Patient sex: M
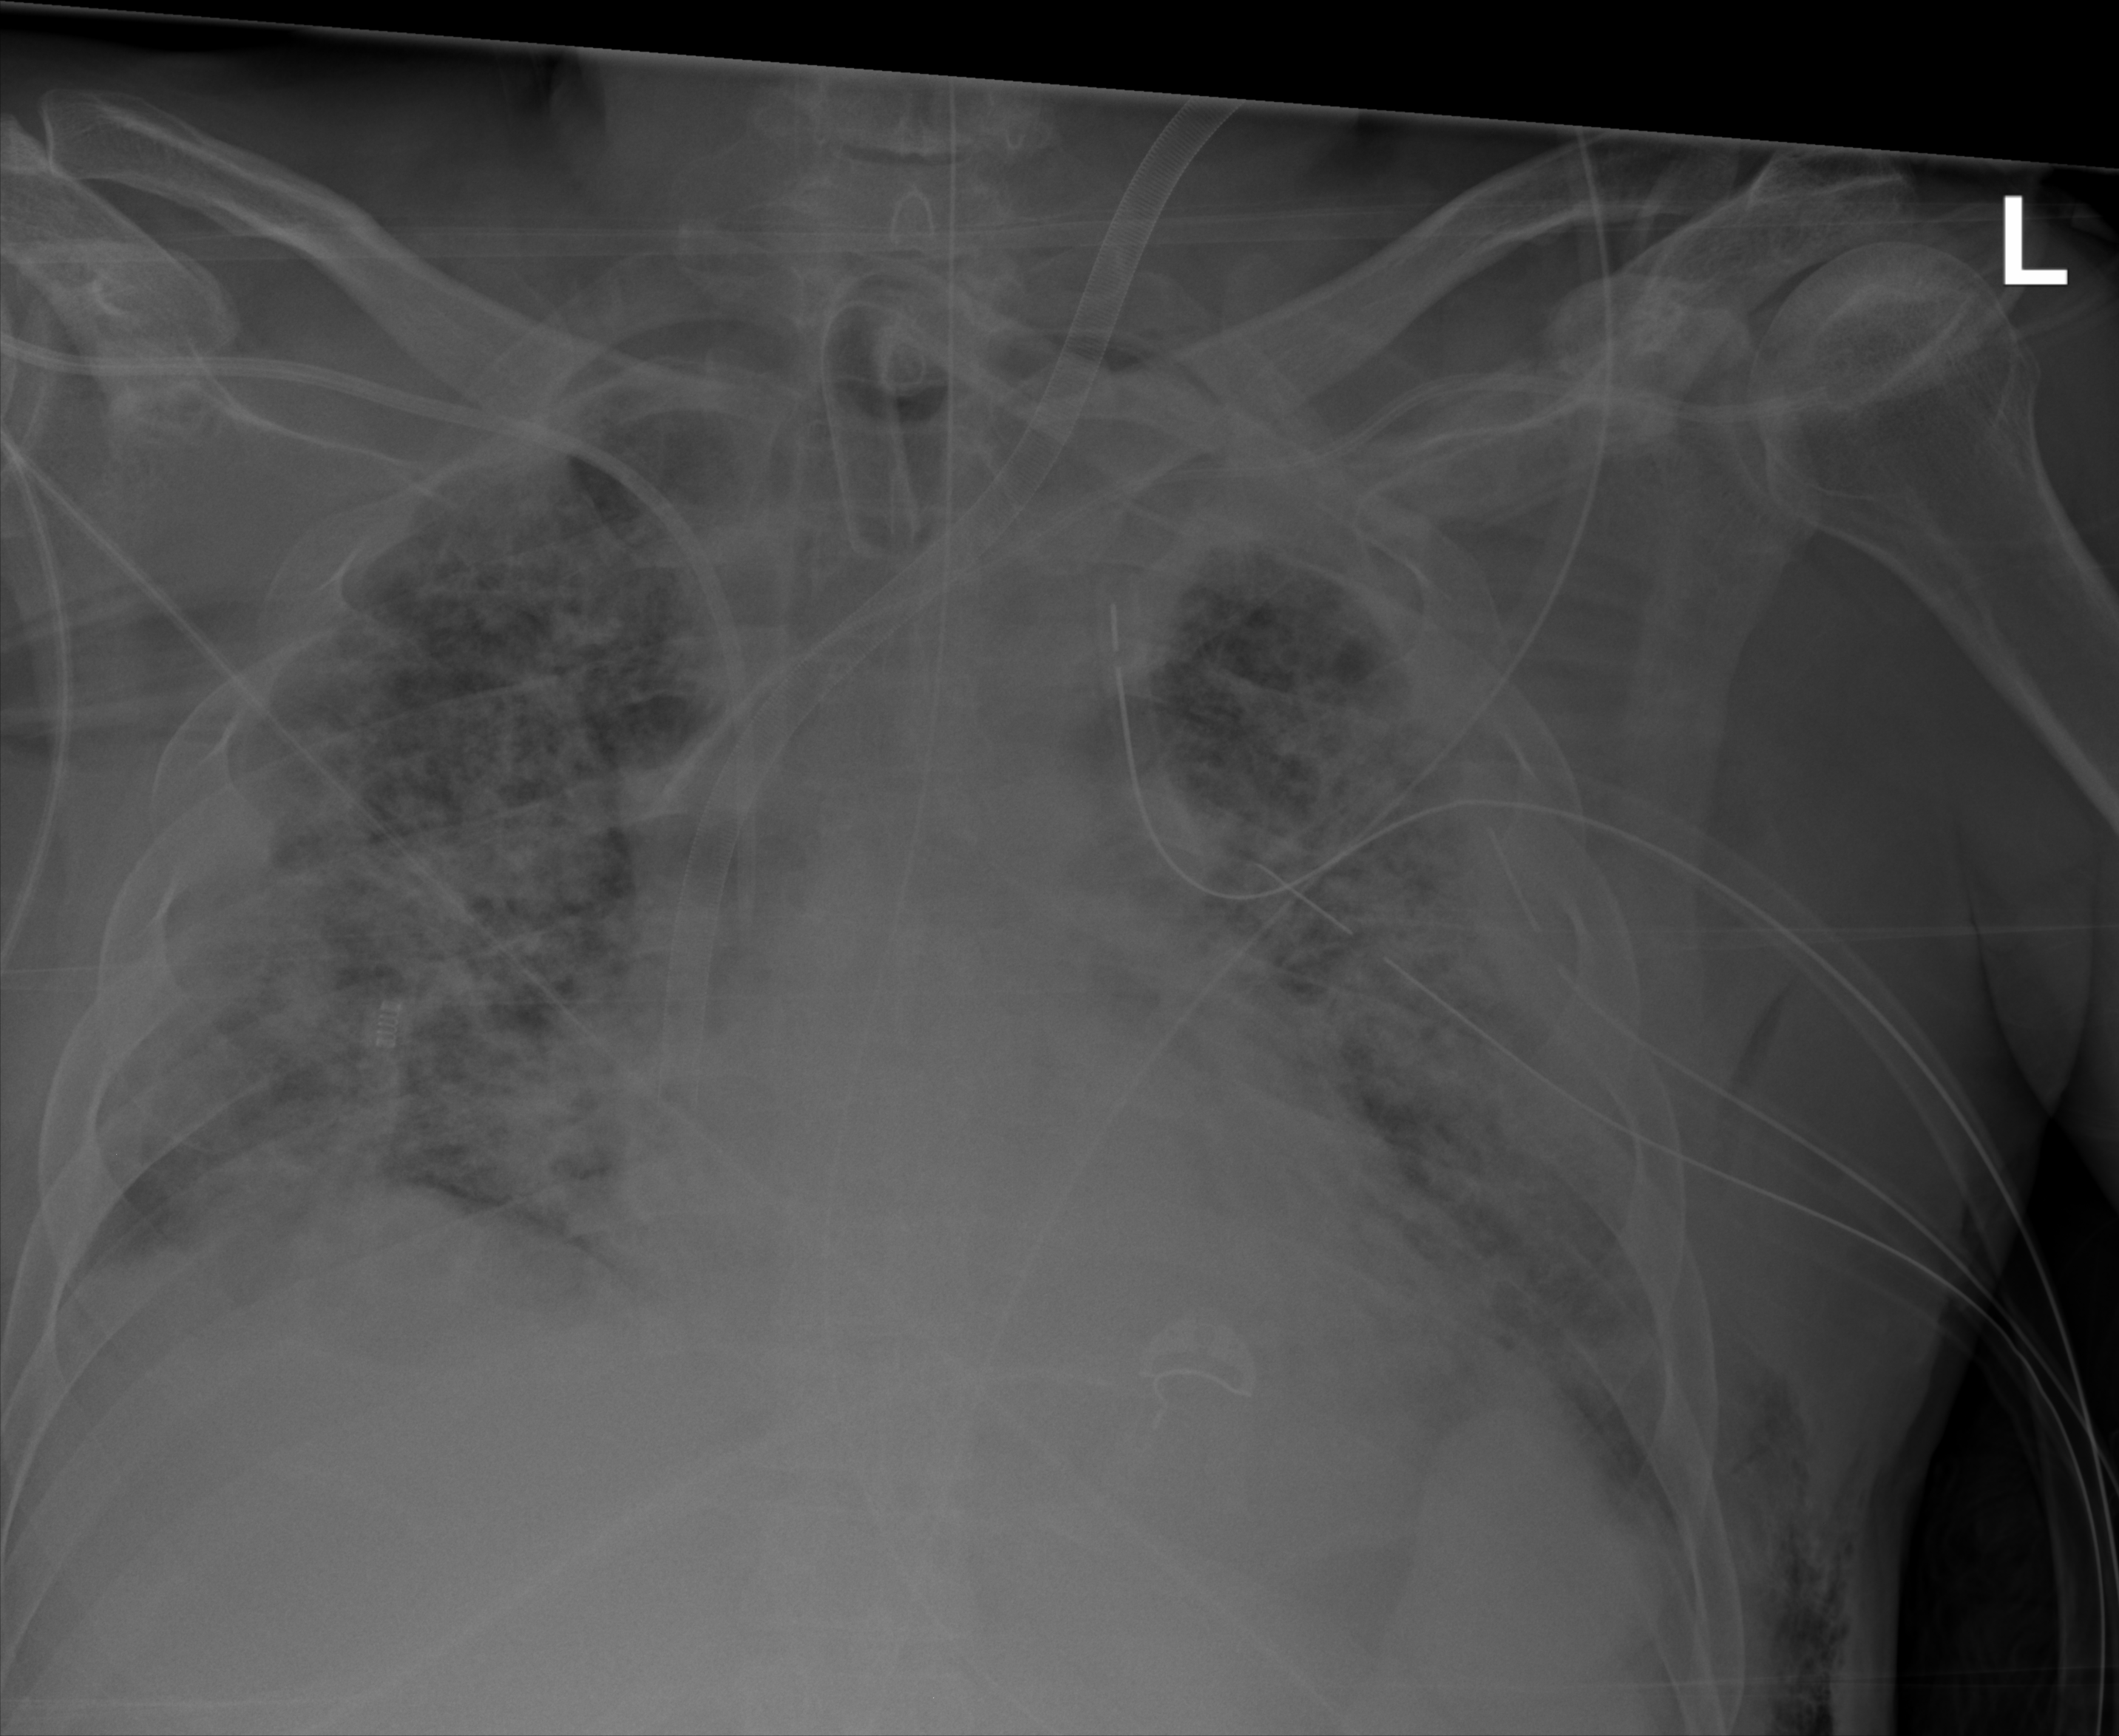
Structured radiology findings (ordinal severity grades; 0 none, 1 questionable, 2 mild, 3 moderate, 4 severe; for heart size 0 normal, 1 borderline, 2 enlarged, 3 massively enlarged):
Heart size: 2
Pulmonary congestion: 1
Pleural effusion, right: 1
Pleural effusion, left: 1
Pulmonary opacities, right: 3
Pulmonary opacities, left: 3
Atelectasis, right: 3
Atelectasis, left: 3